Question: I saw
<URL>
<URL>-coordinates as marked green in the picture below.
Now my question:
Is there a way to get these (u,v)-coordinates of a certain ? How?
Edit:
For example:
I have a 3D-point with the (x,y,z)-coordinates (1,1,1). I want matplotlib to return me the (u,v)-coordinates of this point when I rotate the view around. In my example: In the first case, matplotlib should return me (4,3), in the second case (6,4). Hope this is clear enough now =)

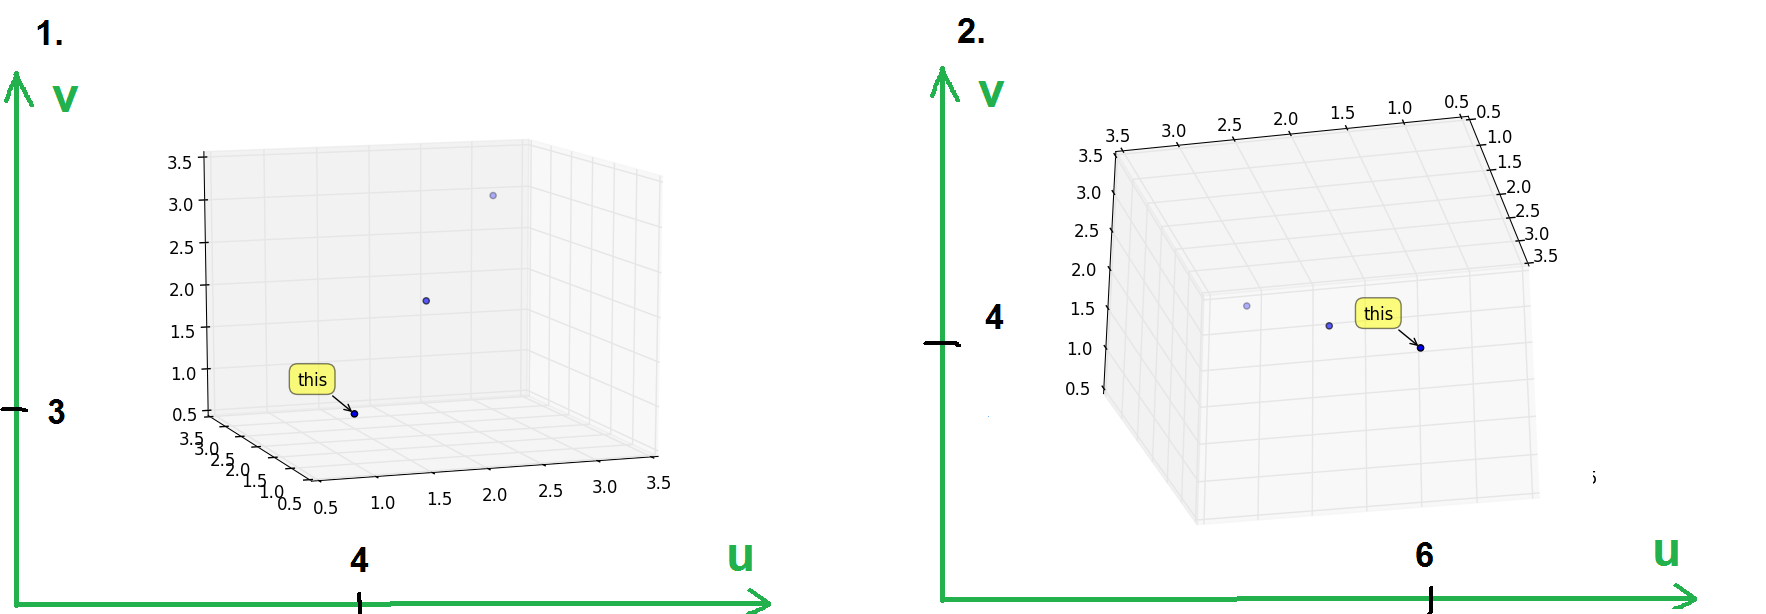
Answer: Following the <URL> example, you use
'''
x2, y2, _ = proj3d.proj_transform(x1,y1,z1, ax.get_proj())
'''
To get the projection of 3D -> 2D.